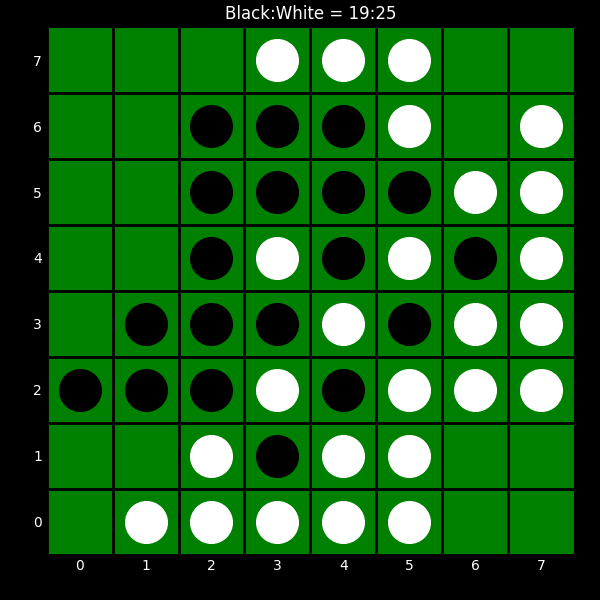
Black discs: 19
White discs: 25